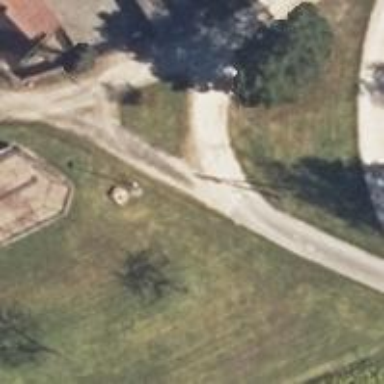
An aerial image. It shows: Smoothly paved residential road.